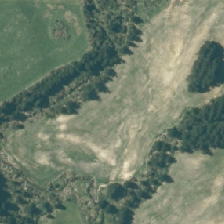
Land cover: high_producing_grassland